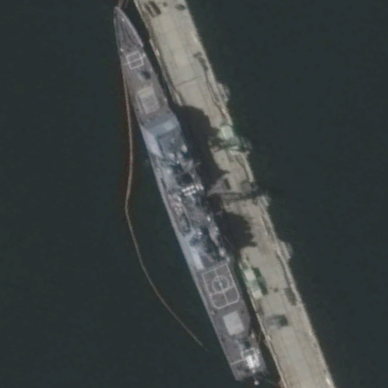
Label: cruiser